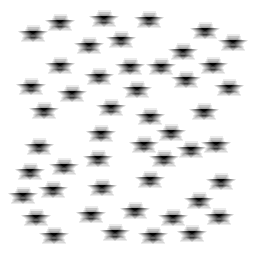
Squares: 0
Triangles: 0
Stars: 48
Total shapes: 48